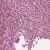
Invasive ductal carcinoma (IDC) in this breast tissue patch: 0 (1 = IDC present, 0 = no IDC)